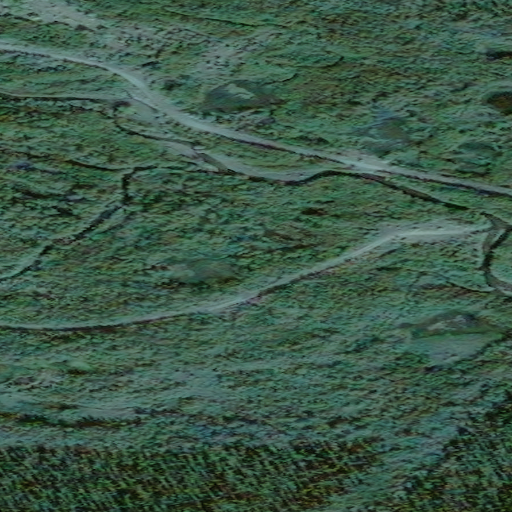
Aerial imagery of valley in Alaska named Ida Gulch containing only unknown